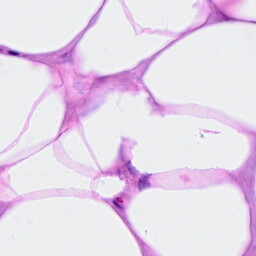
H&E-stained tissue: Breast